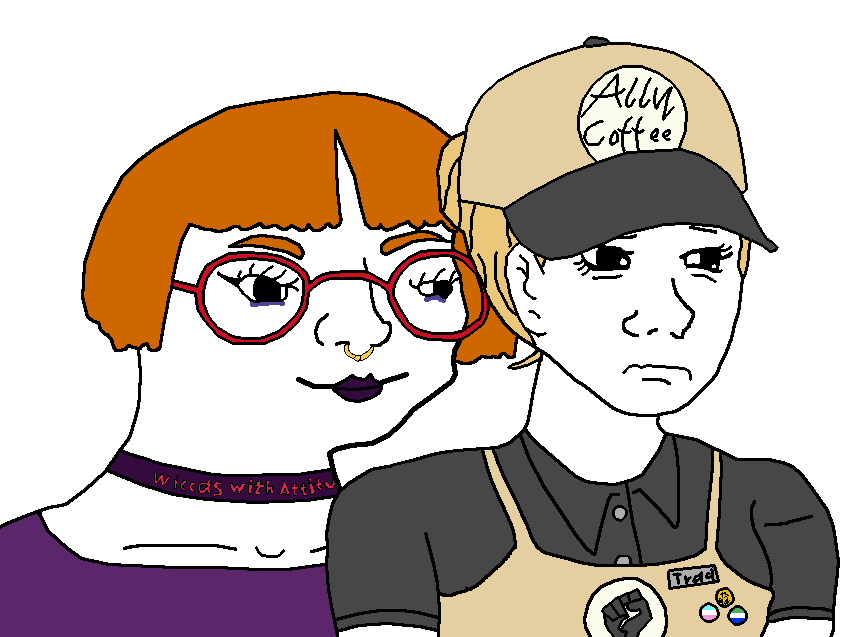
Label: 5_Trad_Wife